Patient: sex F, age 65
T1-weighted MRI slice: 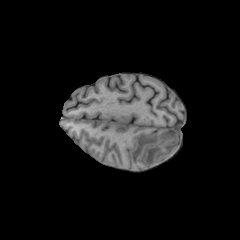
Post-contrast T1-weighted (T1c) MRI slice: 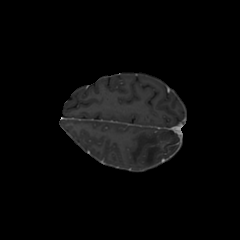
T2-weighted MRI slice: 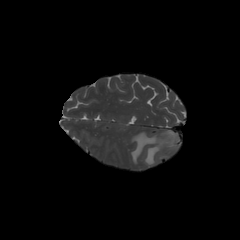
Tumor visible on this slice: yes
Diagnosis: Glioblastoma, IDH-wildtype
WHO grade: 4